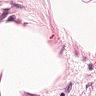
Metastatic tissue present: no